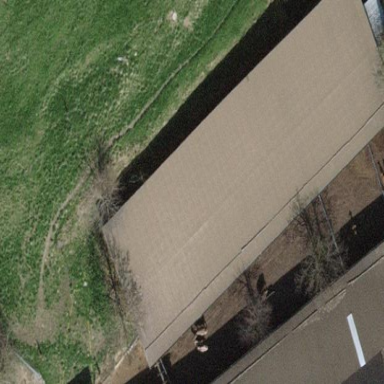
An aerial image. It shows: View of roof of building.